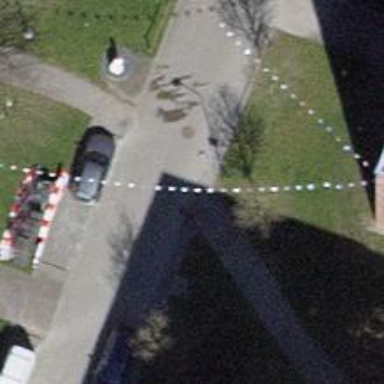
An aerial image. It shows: Asphalt road designated as living street.